Interaction volume radius: 5 \u00c5
Interaction volume height: 20 \u00c5
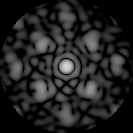
Disorder parameter: 0.4782